Question: I'm trying on install 'Phonegap' in my MAC os(10.10), i have 'xcode 6.1.1' installed in my system.
I'm following <URL>', but when i try to run this command 'npm install -g phonegap', i got error like shown in screen shot-
Please suggest me what i'm missing.Any help would be appreciated.
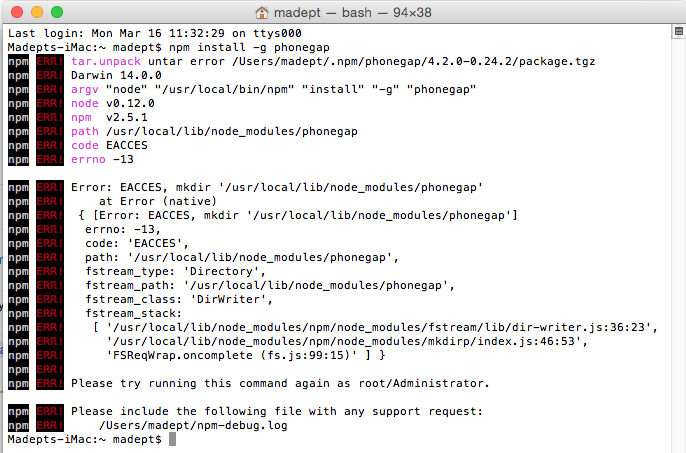
Answer: Add 'sudo'
'''
sudo npm install -g phonegap
'''